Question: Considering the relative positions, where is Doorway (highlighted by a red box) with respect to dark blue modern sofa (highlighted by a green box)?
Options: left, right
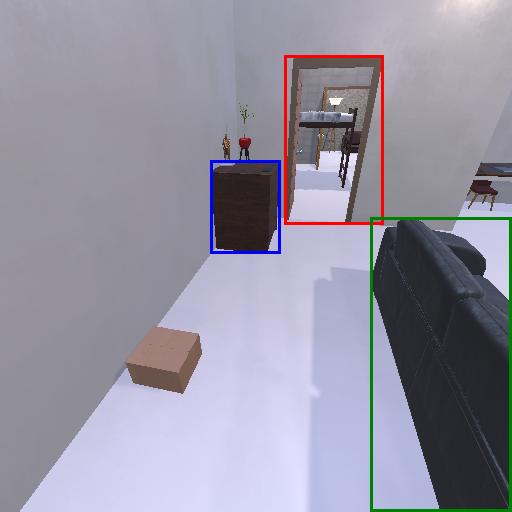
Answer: left